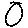
Label: circle